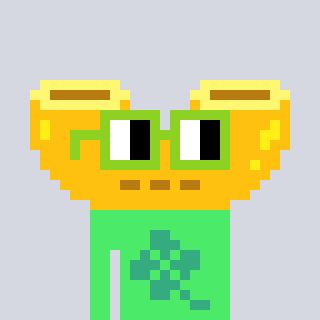
a pixel art character with square light green glasses, a macaroni-shaped head and a teal-colored body on a cool background